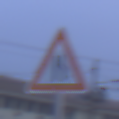
Verkehrszeichen: EinseitigVerengteFahrbahnRechts
Umgebung: Outdoor, Urban
Tageszeit: SunriseSunset
Wetter: Overcast
Licht: Natural
Jahreszeit: NotSpecified
Kontrast: LowContrast